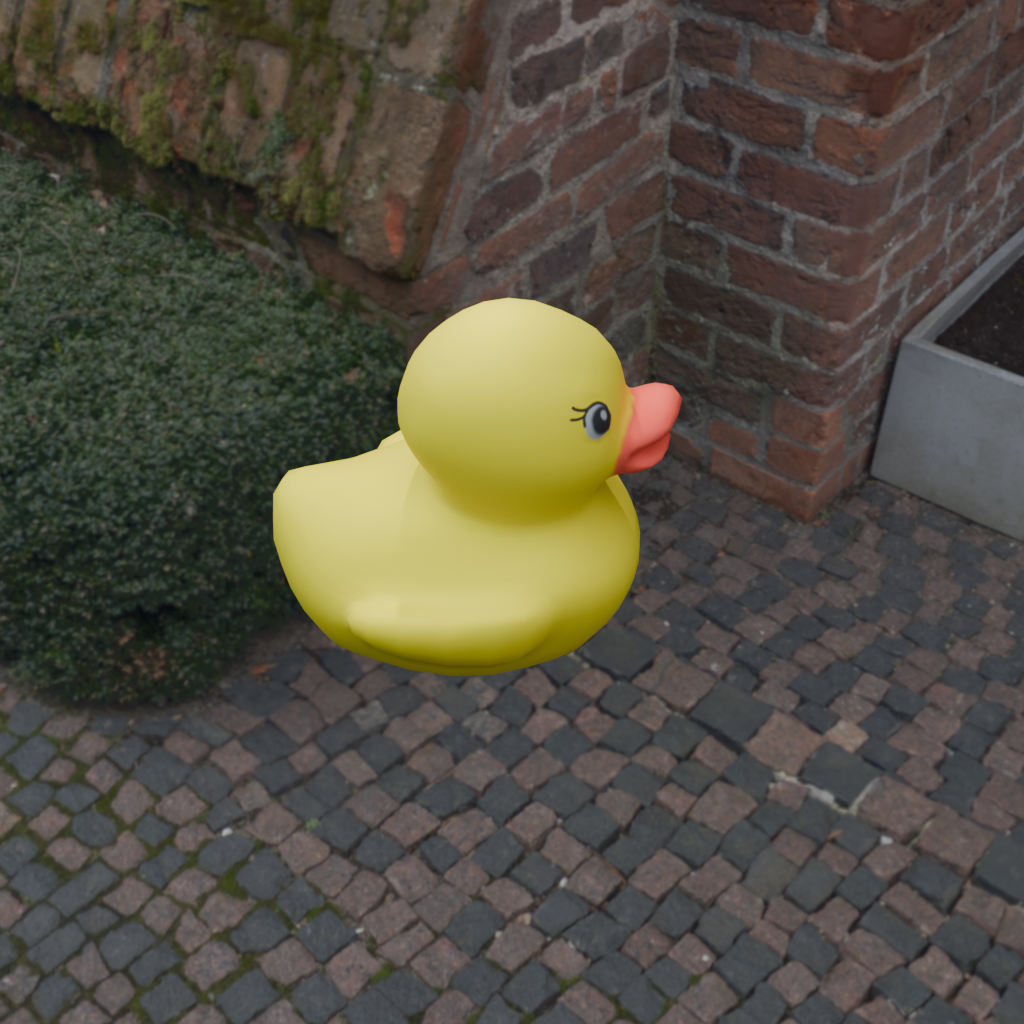
an image of a yellow rubber duck seen from <right> ourtyard with historic red brick buildings.